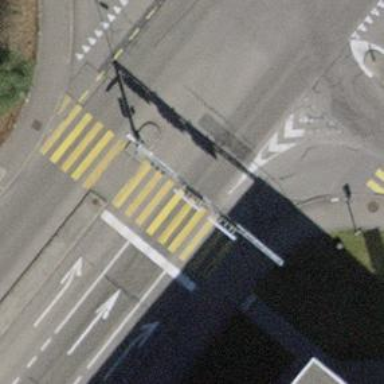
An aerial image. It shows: Road with traffic signals and crossing also equipped with traffic signals and island.